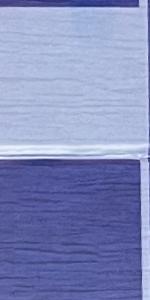
Label: Empty